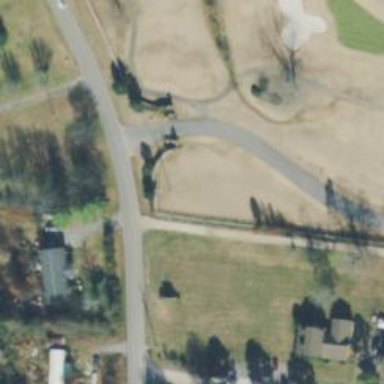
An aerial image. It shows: Footway that serves as golf path.